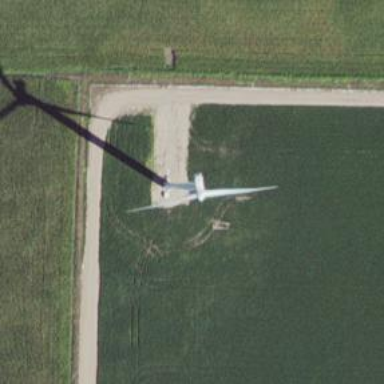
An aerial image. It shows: Wind generator powered by horizontal axis wind turbine.